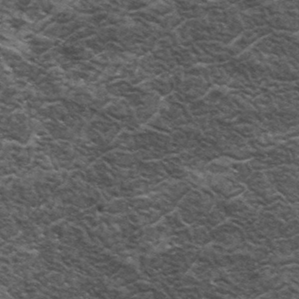
Label: frost